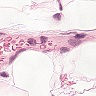
Metastatic tissue present: no